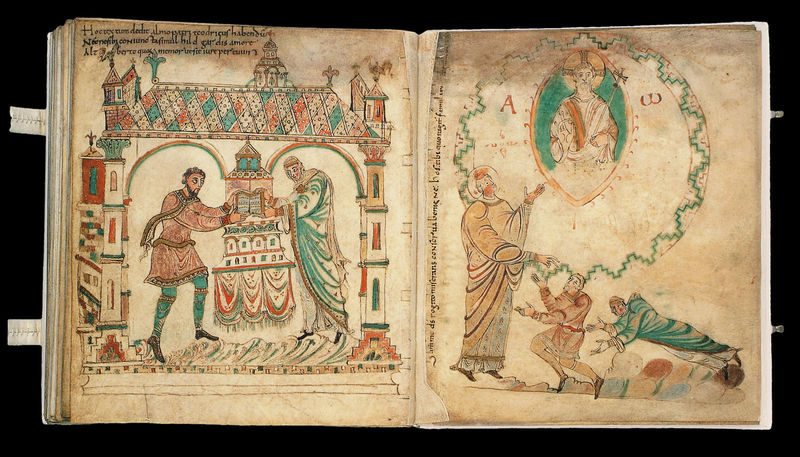
Titel: Egmont Evangeliar
Institution: Den Haag, Koninklijke Bibliotheek
Schlagwörter: gott, mann, grün, menschen, rot, schloss, kirche, turm, bogen, bögen, buch, seite, knien, jesus, mittelalter, predigt, handschrift, verkündigung, medieval, religion, predigen, buchmalerei, manuskript, mandola, kolorieren, illumination, omega, alpha, koloration, mauskript, babrl, marginalia